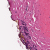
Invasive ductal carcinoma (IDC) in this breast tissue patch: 0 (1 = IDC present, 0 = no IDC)